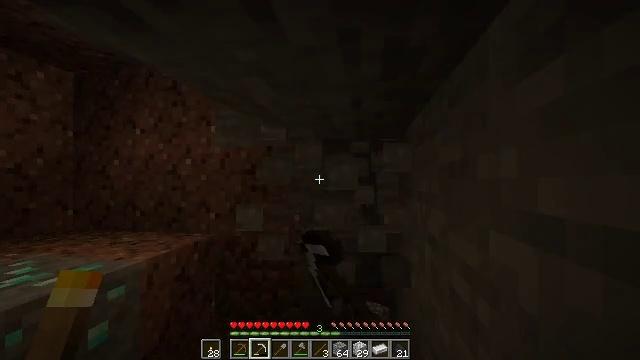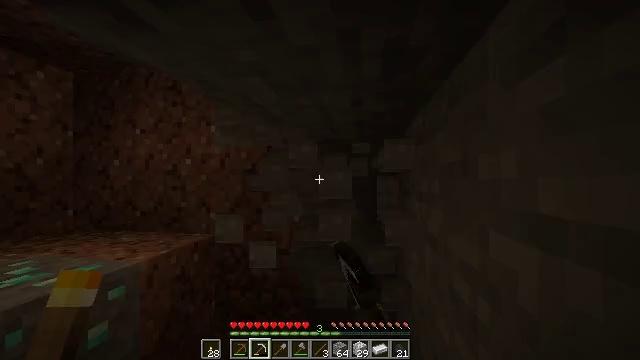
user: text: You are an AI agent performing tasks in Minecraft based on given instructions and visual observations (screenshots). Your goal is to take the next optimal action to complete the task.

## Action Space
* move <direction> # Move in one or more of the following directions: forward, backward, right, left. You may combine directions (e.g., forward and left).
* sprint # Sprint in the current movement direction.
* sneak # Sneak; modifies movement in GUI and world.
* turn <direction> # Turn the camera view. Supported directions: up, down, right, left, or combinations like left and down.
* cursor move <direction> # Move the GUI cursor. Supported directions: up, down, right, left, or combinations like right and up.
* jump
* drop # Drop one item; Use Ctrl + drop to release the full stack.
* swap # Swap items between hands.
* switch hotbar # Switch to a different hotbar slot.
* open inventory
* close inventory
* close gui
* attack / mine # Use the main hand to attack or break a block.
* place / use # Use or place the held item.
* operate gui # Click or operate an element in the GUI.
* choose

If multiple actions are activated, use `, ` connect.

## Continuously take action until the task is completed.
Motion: motion action
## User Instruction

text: Get granite from underground.
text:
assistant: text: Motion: attack / mine
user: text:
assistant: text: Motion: attack / mine